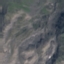
Label: HerbaceousVegetation